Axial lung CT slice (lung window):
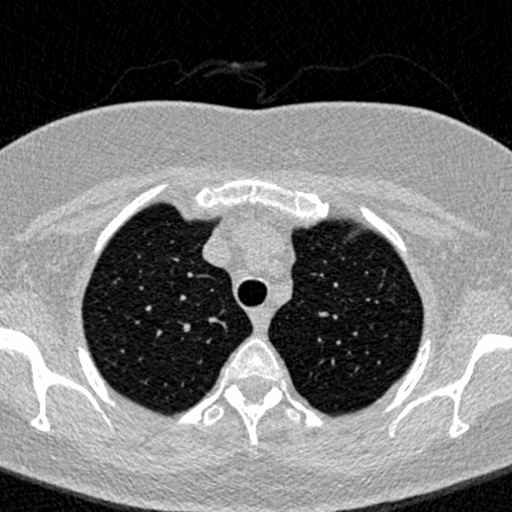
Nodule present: no